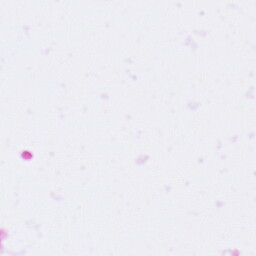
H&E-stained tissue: Pancreatic